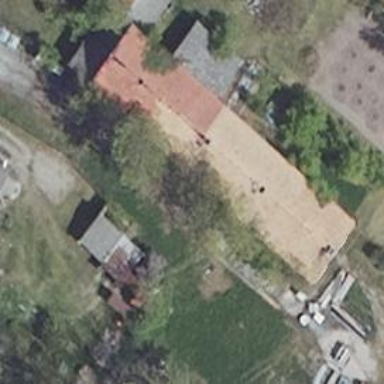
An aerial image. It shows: Shed.